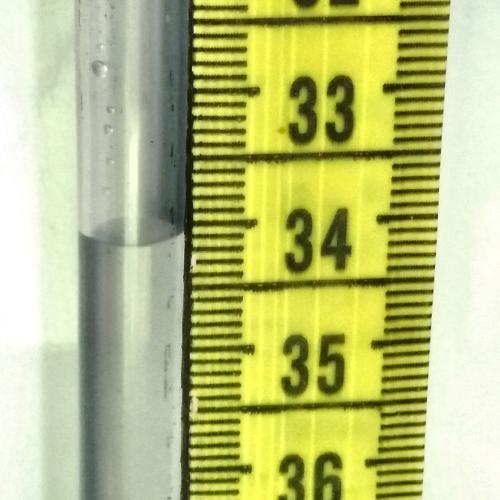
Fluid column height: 34.1 cm